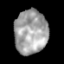
Tissue: lung
Cell type: T cells
Senescence score: 0.2258
Nuclear area (px): 1430
Mean DAPI intensity: 162.818